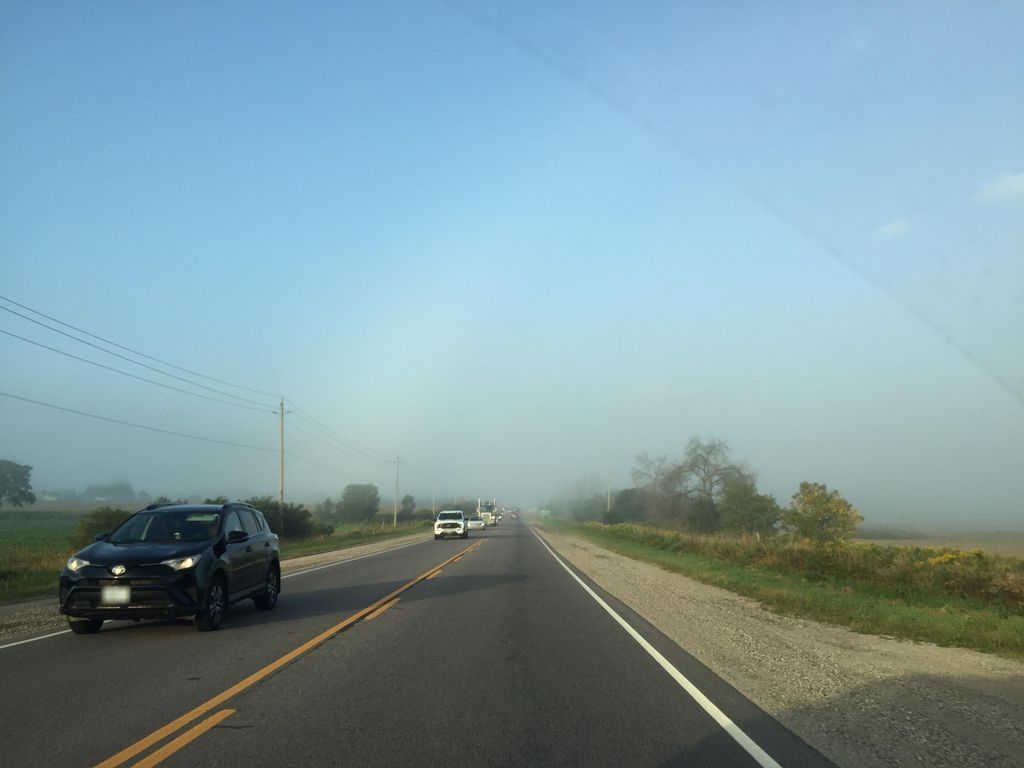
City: kitchener-waterloo